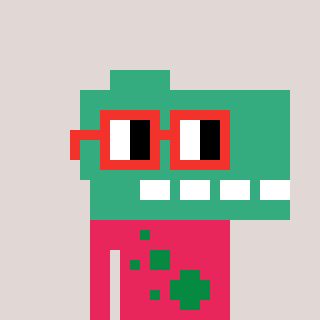
a pixel art character with square red glasses, a dino-shaped head and a redpinkish-colored body on a warm background